Aerial crown-view tile of a tropical tree (Barro Colorado Island, Panama), acquired 20241216:
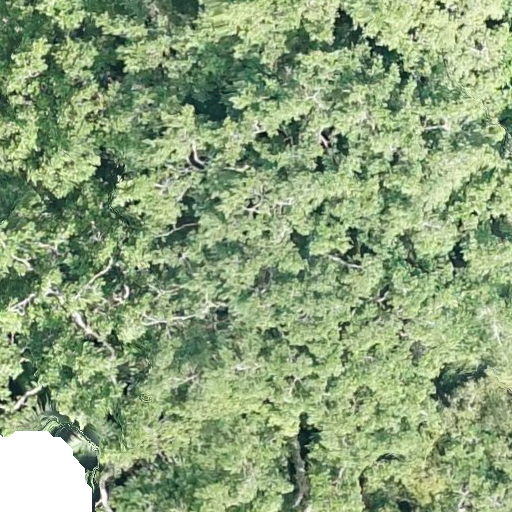
Species: Brosimum alicastrum
GBIF accepted scientific name: Brosimum alicastrum
Crown area: 621.91 m²